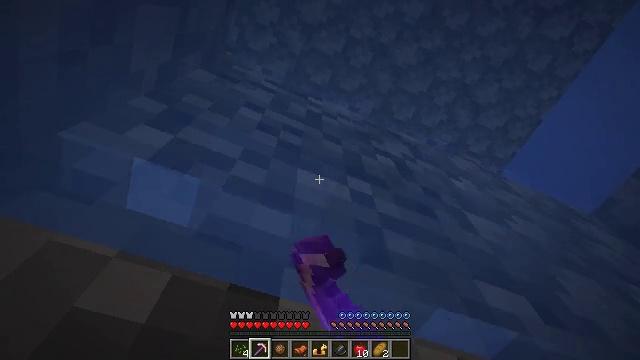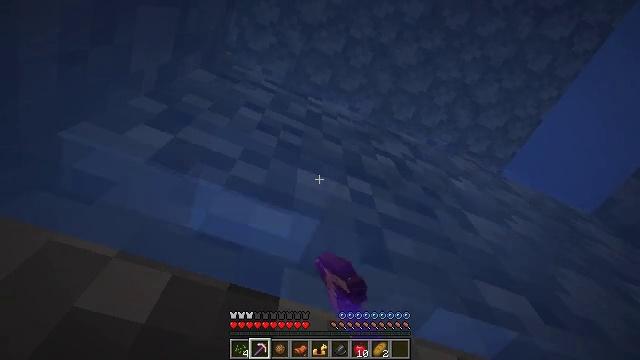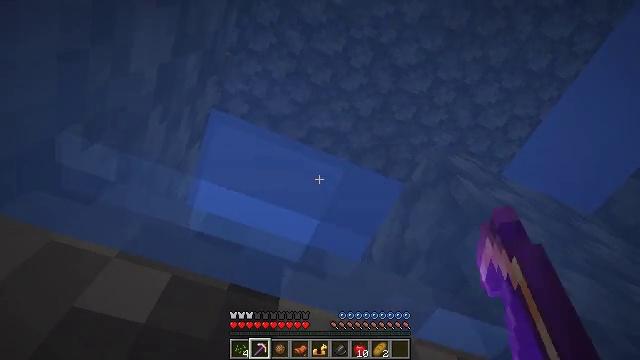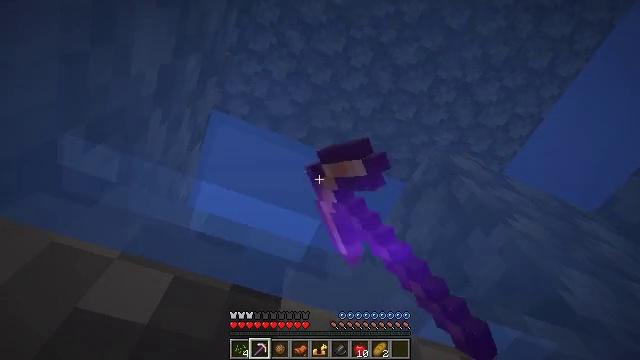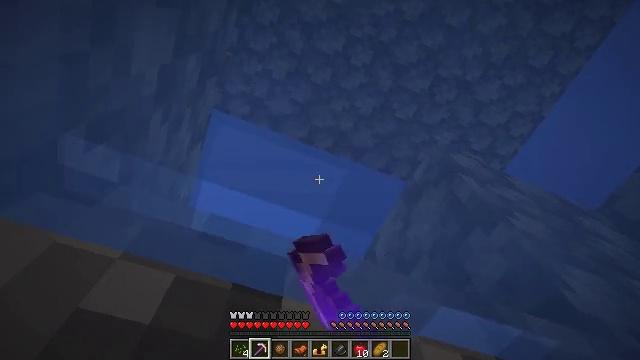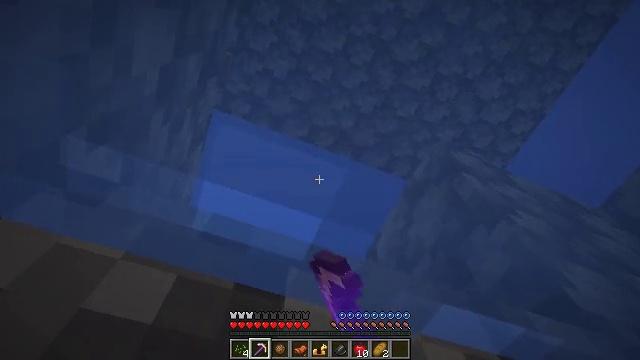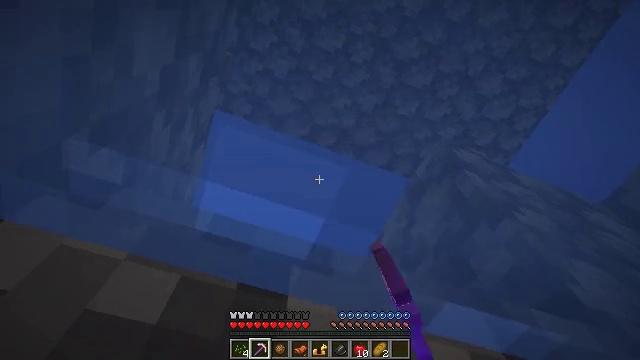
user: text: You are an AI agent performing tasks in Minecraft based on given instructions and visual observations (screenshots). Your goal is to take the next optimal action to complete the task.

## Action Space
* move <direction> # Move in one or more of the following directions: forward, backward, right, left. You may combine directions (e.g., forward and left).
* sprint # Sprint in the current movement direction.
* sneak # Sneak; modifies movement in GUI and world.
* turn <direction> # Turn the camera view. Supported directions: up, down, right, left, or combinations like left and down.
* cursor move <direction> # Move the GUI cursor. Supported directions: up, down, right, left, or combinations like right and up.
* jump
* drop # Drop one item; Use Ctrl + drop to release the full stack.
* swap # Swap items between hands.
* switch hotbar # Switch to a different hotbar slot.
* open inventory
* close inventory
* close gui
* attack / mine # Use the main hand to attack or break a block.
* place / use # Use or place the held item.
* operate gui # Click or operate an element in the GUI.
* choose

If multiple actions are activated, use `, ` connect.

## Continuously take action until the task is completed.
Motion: motion action
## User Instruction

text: Collect cobblestone blocks for construction.
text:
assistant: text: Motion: attack / mine
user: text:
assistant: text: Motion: attack / mine
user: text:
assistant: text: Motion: attack / mine
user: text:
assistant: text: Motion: attack / mine
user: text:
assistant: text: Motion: attack / mine
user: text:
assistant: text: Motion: attack / mine
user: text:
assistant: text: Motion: attack / mine